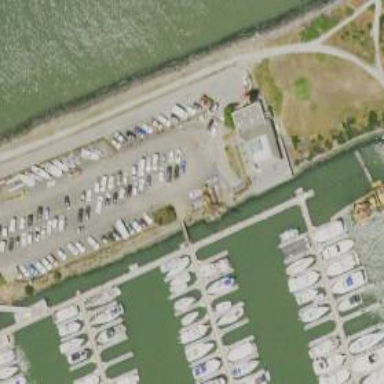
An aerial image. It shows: Sailing club.